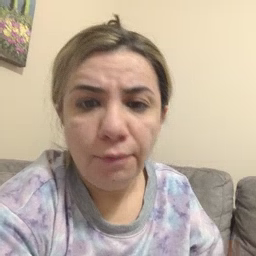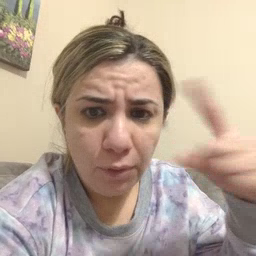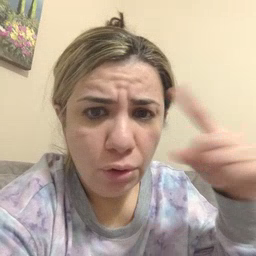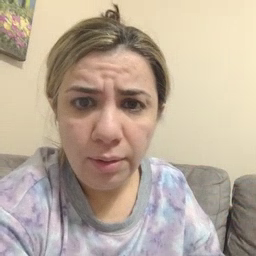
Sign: for